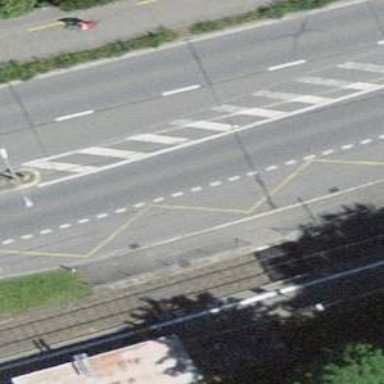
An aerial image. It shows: Platform for public transport is situated by the road.